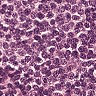
Metastatic tissue present: no